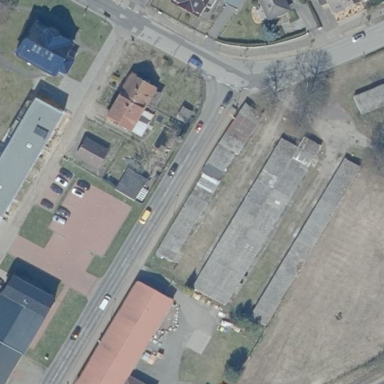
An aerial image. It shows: Group of garages.